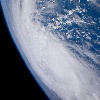
Label: cloud